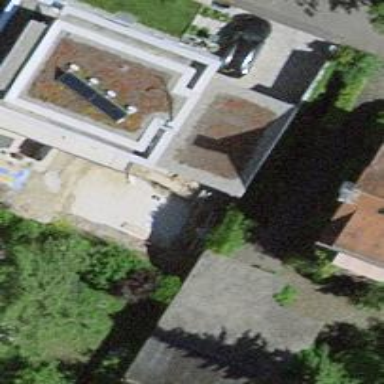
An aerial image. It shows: Detached building with flat roof.